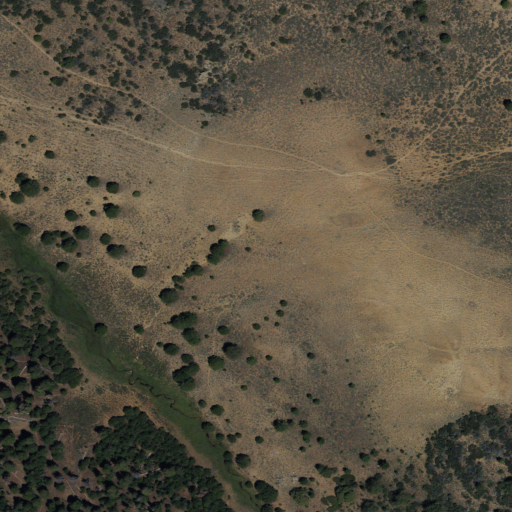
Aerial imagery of gap in California named Olancha Pass containing shrub, evergreen forest, and woody wetlands